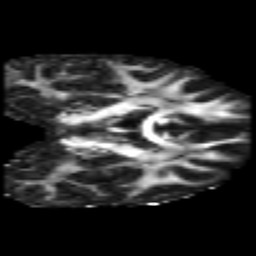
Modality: FA
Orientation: coronal
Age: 19
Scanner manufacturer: philips
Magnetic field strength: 3 T
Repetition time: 8.6 s
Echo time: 0.127 s